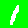
Digit: 1